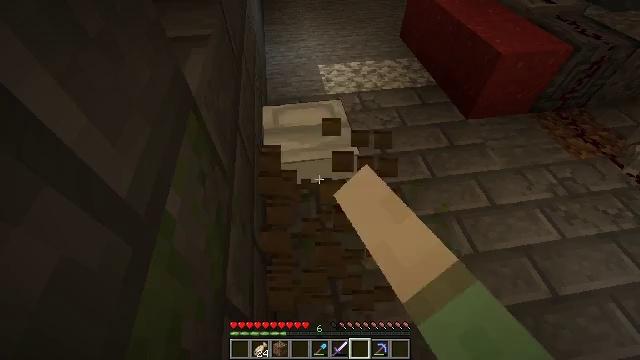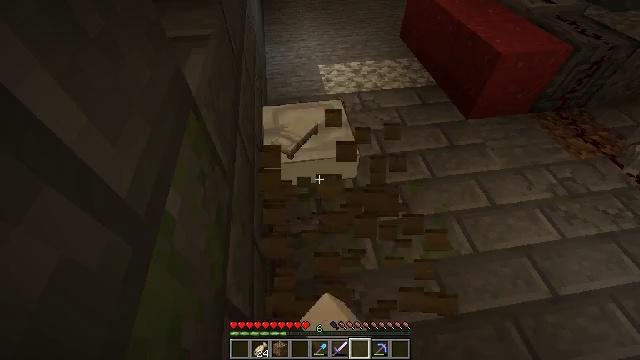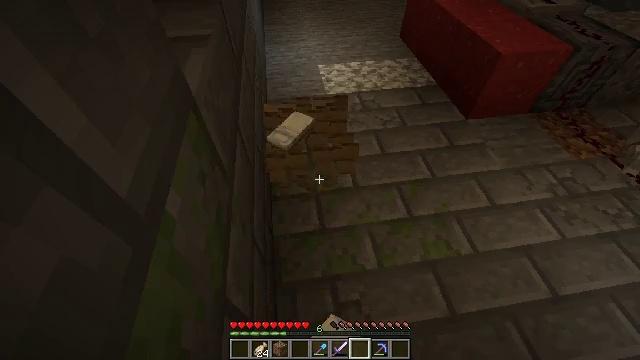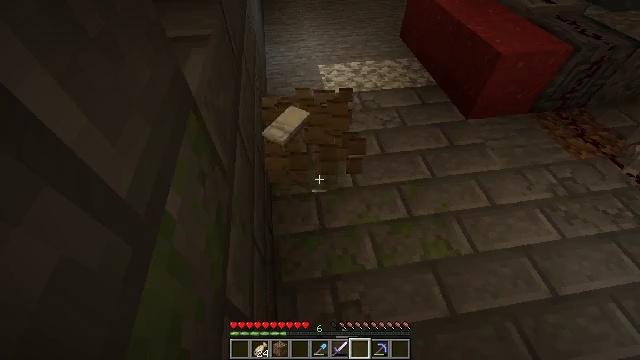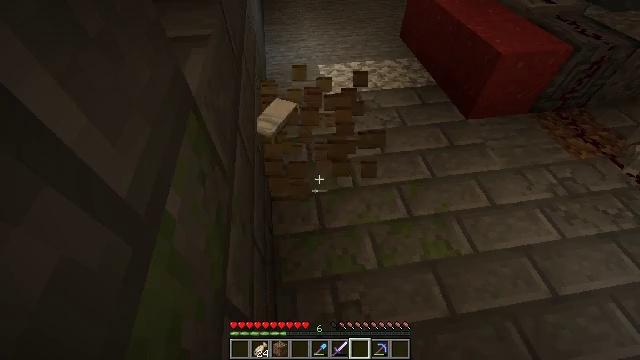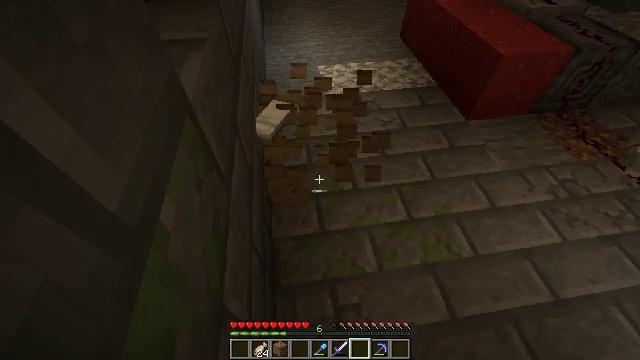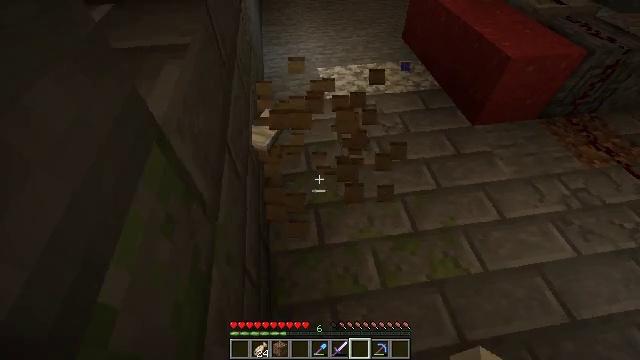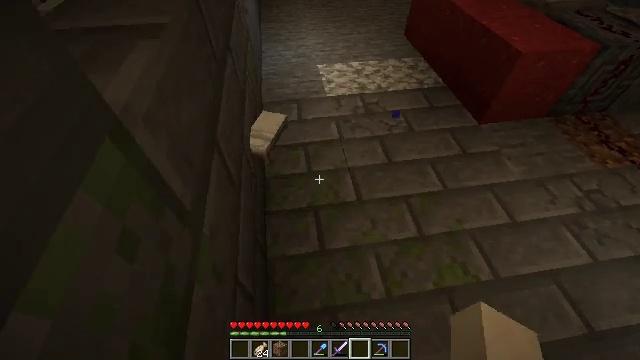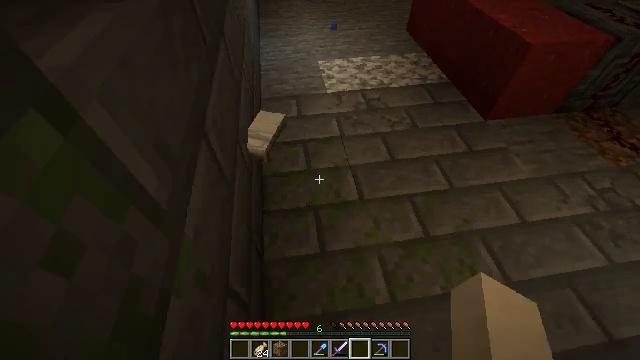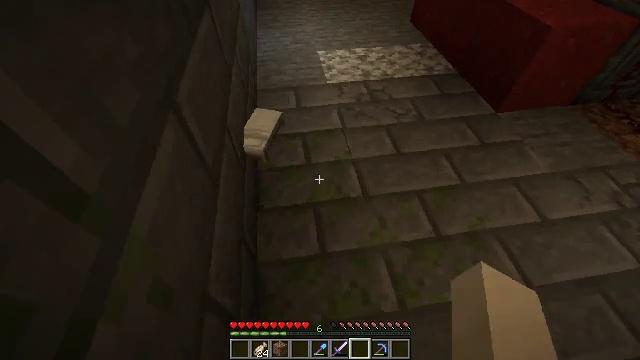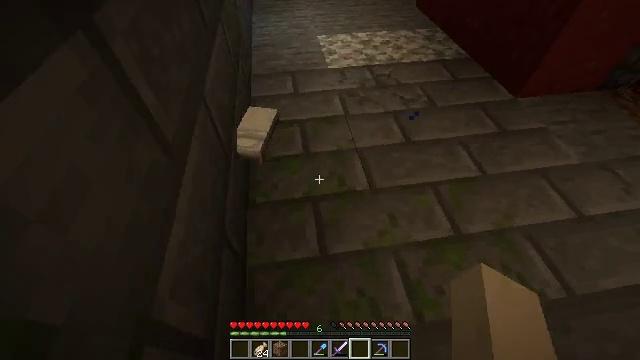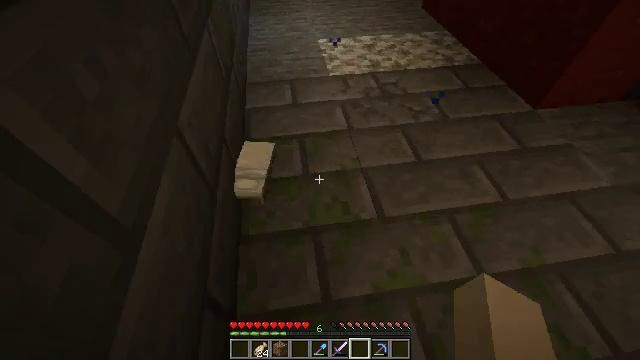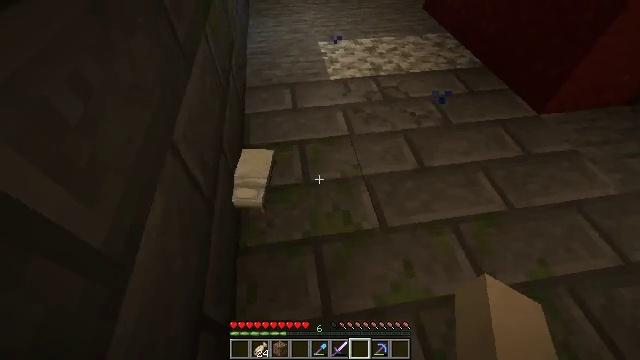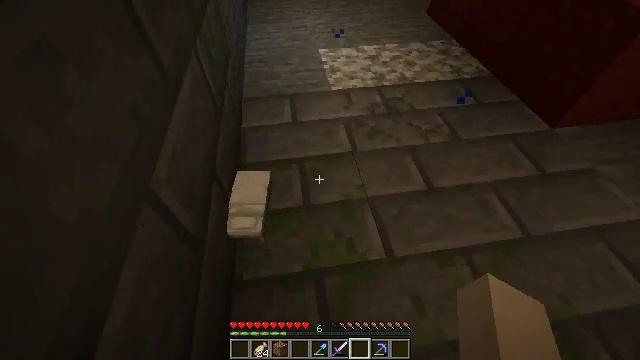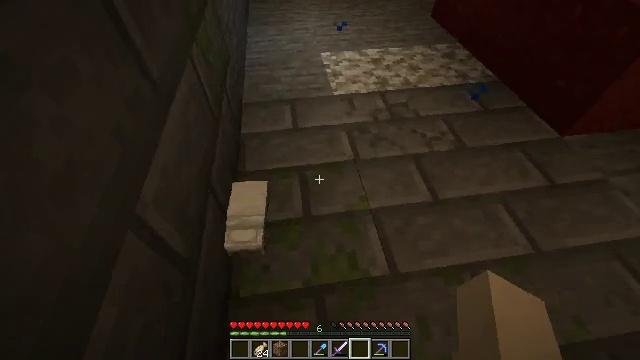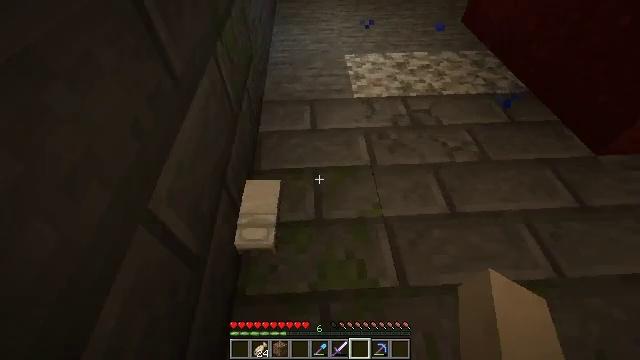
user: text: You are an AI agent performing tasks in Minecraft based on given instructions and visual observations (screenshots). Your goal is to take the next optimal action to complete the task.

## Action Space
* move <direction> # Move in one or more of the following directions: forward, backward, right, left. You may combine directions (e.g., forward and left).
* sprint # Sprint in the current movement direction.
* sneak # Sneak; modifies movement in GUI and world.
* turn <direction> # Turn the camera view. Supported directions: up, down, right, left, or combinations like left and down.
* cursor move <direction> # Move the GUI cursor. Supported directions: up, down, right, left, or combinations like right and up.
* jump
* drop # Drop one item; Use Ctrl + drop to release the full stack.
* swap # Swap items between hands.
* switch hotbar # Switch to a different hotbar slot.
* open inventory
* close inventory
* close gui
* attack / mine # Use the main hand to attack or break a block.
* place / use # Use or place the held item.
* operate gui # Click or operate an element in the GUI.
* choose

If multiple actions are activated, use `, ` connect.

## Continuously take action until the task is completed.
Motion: motion action
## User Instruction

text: Left click to mine black concrete powder.
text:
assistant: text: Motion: attack / mine
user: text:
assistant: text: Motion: attack / mine
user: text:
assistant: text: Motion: no_op
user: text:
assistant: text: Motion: no_op
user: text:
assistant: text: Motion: move forward
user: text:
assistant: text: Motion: move forward
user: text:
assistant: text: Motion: move forward
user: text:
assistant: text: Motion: move forward
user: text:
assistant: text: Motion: move forward
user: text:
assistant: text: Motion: move forward
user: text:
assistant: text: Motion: move forward
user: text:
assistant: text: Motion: move forward
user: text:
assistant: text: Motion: no_op
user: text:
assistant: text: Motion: no_op
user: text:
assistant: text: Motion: turn left
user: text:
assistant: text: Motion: turn left
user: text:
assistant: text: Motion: turn left and up
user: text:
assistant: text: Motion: turn left and up
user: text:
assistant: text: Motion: turn left and up
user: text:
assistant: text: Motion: turn left and up
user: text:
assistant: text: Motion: turn left
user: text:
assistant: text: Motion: turn left and up
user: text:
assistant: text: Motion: turn left and up
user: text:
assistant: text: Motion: no_op
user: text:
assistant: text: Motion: no_op
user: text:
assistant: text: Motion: no_op
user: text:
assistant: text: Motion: no_op
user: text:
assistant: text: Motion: no_op
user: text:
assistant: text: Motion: no_op
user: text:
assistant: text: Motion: turn right